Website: ulta-beauty
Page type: address-validator
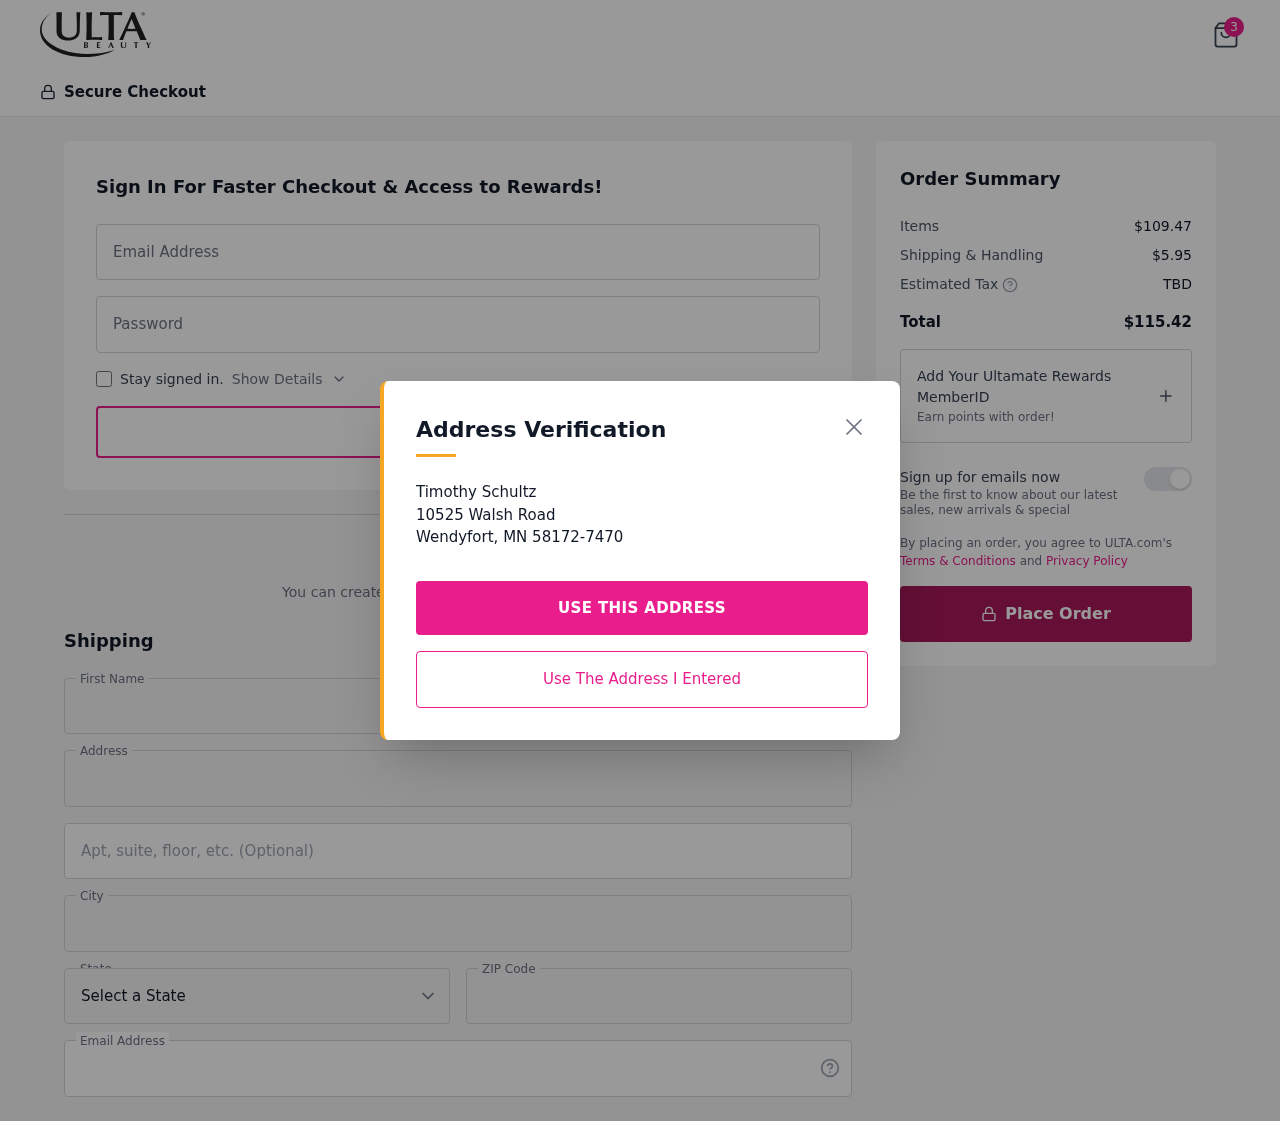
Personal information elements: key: PII_CITY
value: Wendyfort
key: PII_EMAIL
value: timothy.schultz@yahoo.com
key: PII_FIRSTNAME
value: Timothy
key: PII_LASTNAME
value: Schultz
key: PII_POSTCODE
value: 58172
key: PII_STATE_ABBR
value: MN
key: PII_STREET
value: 10525 Walsh Road
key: PII_STREET2
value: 10525 Walsh Road
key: PII_FULLNAME2
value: Timothy Schultz
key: PII_CITY2
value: Wendyfort
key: PII_STATE_ABBR2
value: MN
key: PII_POSTCODE_FULL
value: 58172
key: PII_POSTCODE_EXT
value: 7470
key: PII_POSTCODE_NUMERIC
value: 58172
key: PII_POSTCODE_EXT_NUMERIC
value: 7470
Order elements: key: ORDER_NUM_ITEMS
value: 3
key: ORDER_SUBTOTAL
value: $109.47
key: ORDER_SHIPPING_COST
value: $5.95
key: ORDER_TOTAL
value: $115.42